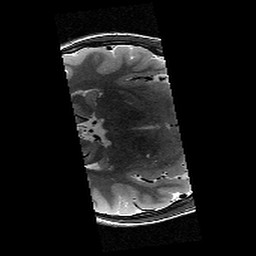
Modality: T2w
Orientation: axial
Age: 12
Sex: male
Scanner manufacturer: siemens
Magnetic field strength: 3 T
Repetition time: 9.23 s
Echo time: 0.067 s